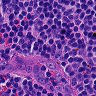
Metastatic tissue present: no